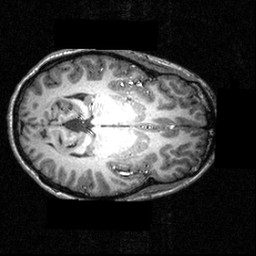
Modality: T1w
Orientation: axial
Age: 24
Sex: female
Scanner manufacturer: siemens
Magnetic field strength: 3.951 T
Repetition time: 1.5 s
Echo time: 0.00335 s